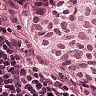
Metastatic tissue present: yes